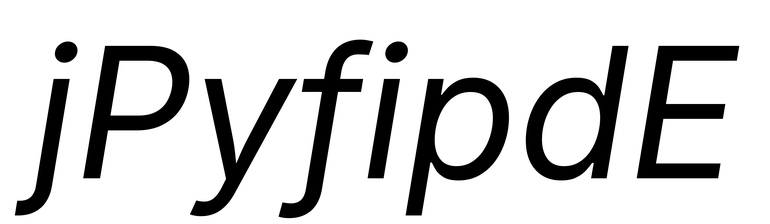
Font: Inter-Italic_Italic